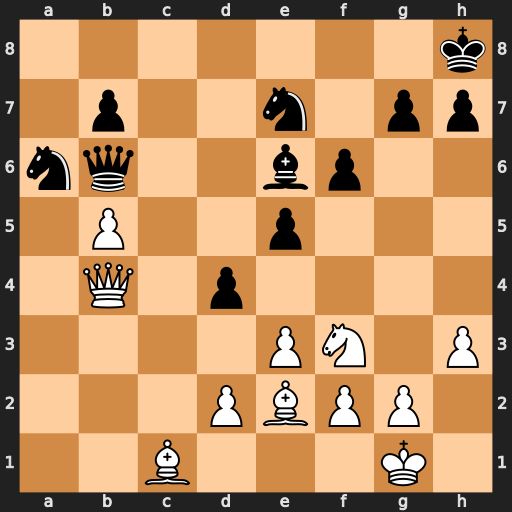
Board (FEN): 7k/1p2n1pp/nq2bp2/1P2p3/1Q1p4/4PN1P/3PBPP1/2B3K1
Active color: w
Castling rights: -
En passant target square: -
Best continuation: Qxe7